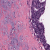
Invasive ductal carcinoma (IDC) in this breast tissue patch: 0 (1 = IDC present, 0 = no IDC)